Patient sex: F
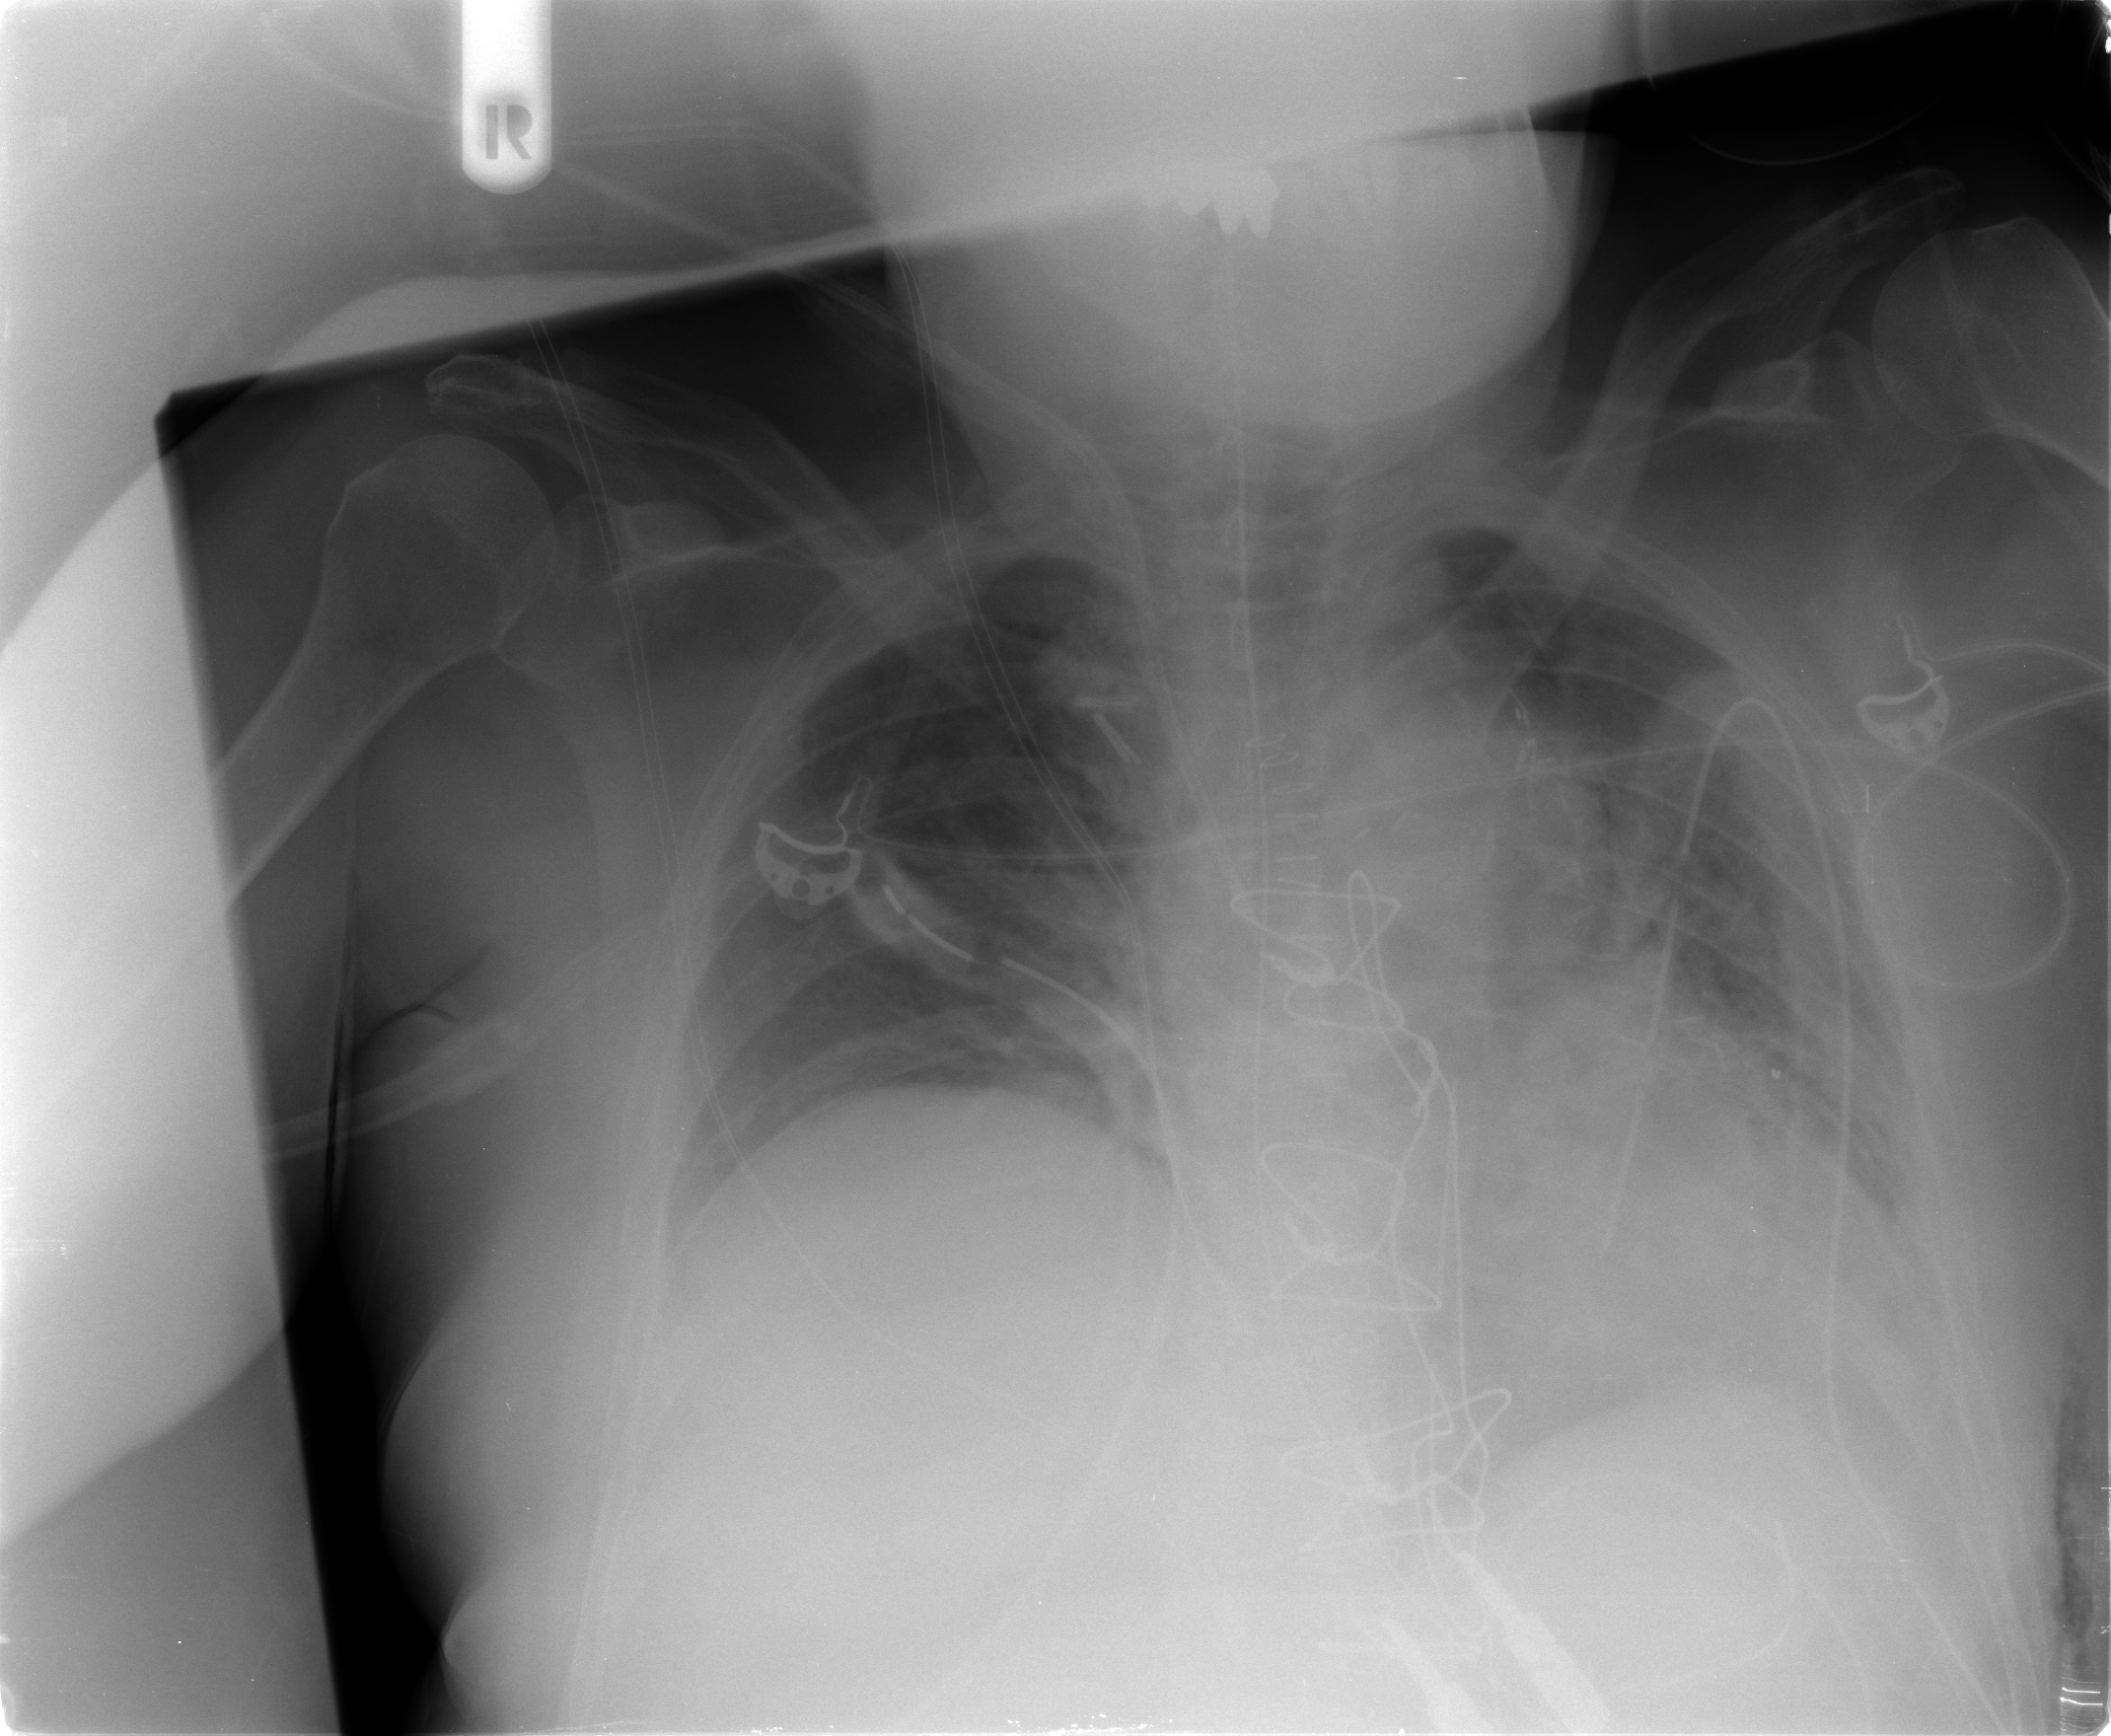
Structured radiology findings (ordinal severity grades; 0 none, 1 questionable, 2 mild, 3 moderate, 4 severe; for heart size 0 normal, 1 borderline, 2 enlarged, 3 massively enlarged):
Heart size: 2
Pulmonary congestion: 1
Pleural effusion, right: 0
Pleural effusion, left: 2
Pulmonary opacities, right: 0
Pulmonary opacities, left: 2
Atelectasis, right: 2
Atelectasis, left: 2